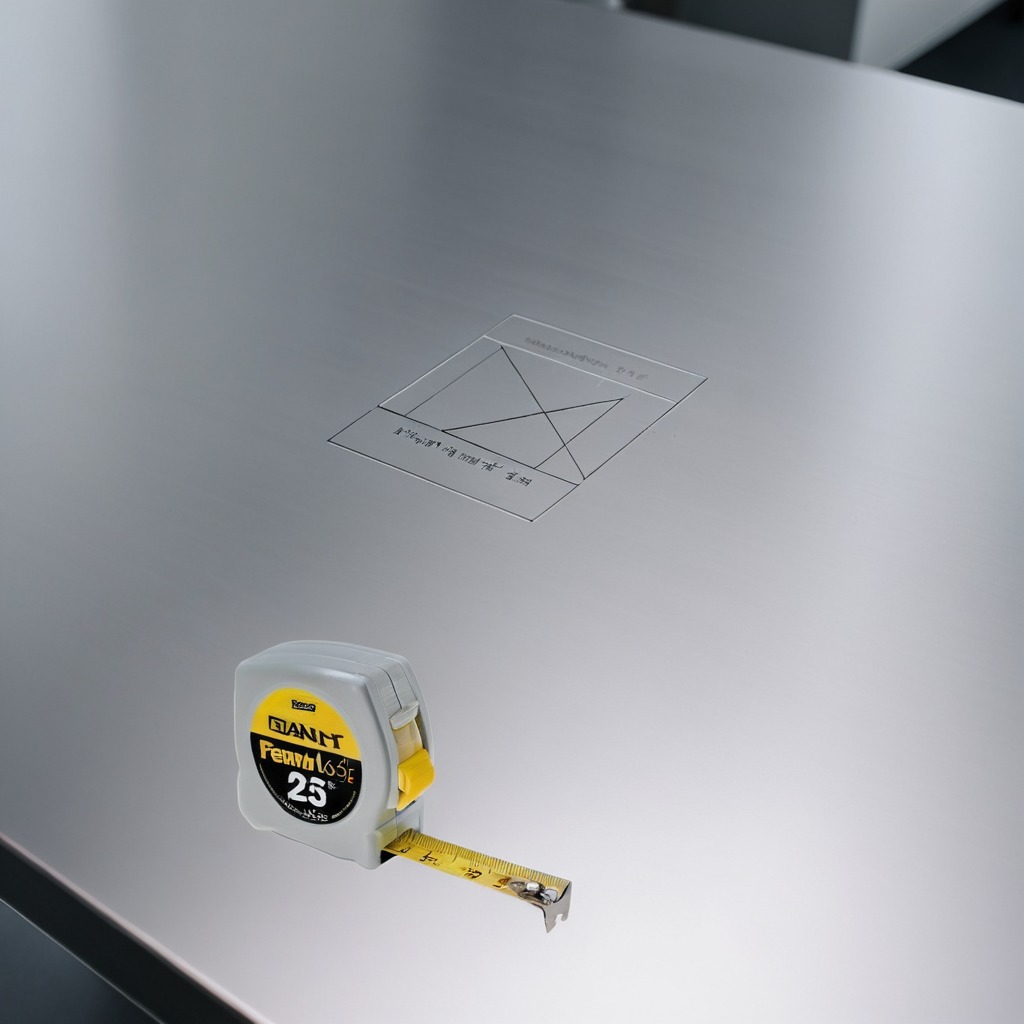
A measuring tape is lying on the stainless steel table in a high-end prototyping lab.